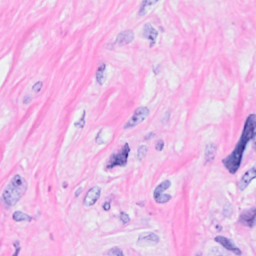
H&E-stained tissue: Breast